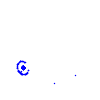
Particle: electron